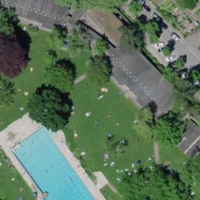
EUNIS habitat code: 53
Species observed at this site:
Pholidoptera griseoaptera